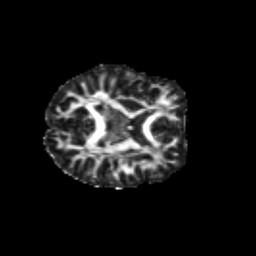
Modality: FA
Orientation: axial
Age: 13
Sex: female
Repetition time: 9.4 s
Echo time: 0.089 s